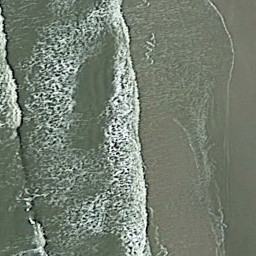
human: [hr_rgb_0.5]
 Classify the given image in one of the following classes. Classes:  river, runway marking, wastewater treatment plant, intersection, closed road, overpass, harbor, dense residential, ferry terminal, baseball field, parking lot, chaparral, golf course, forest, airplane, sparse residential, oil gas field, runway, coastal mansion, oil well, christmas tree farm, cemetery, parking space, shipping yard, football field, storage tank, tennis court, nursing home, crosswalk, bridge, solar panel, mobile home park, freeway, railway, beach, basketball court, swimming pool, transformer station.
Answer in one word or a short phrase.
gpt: beach